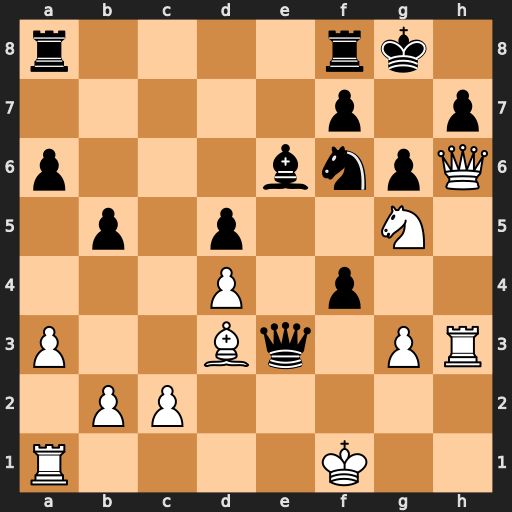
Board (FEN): r4rk1/5p1p/p3bnpQ/1p1p2N1/3P1p2/P2Bq1PR/1PP5/R4K2
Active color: w
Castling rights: -
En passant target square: -
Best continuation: g4 Qxd4 c3